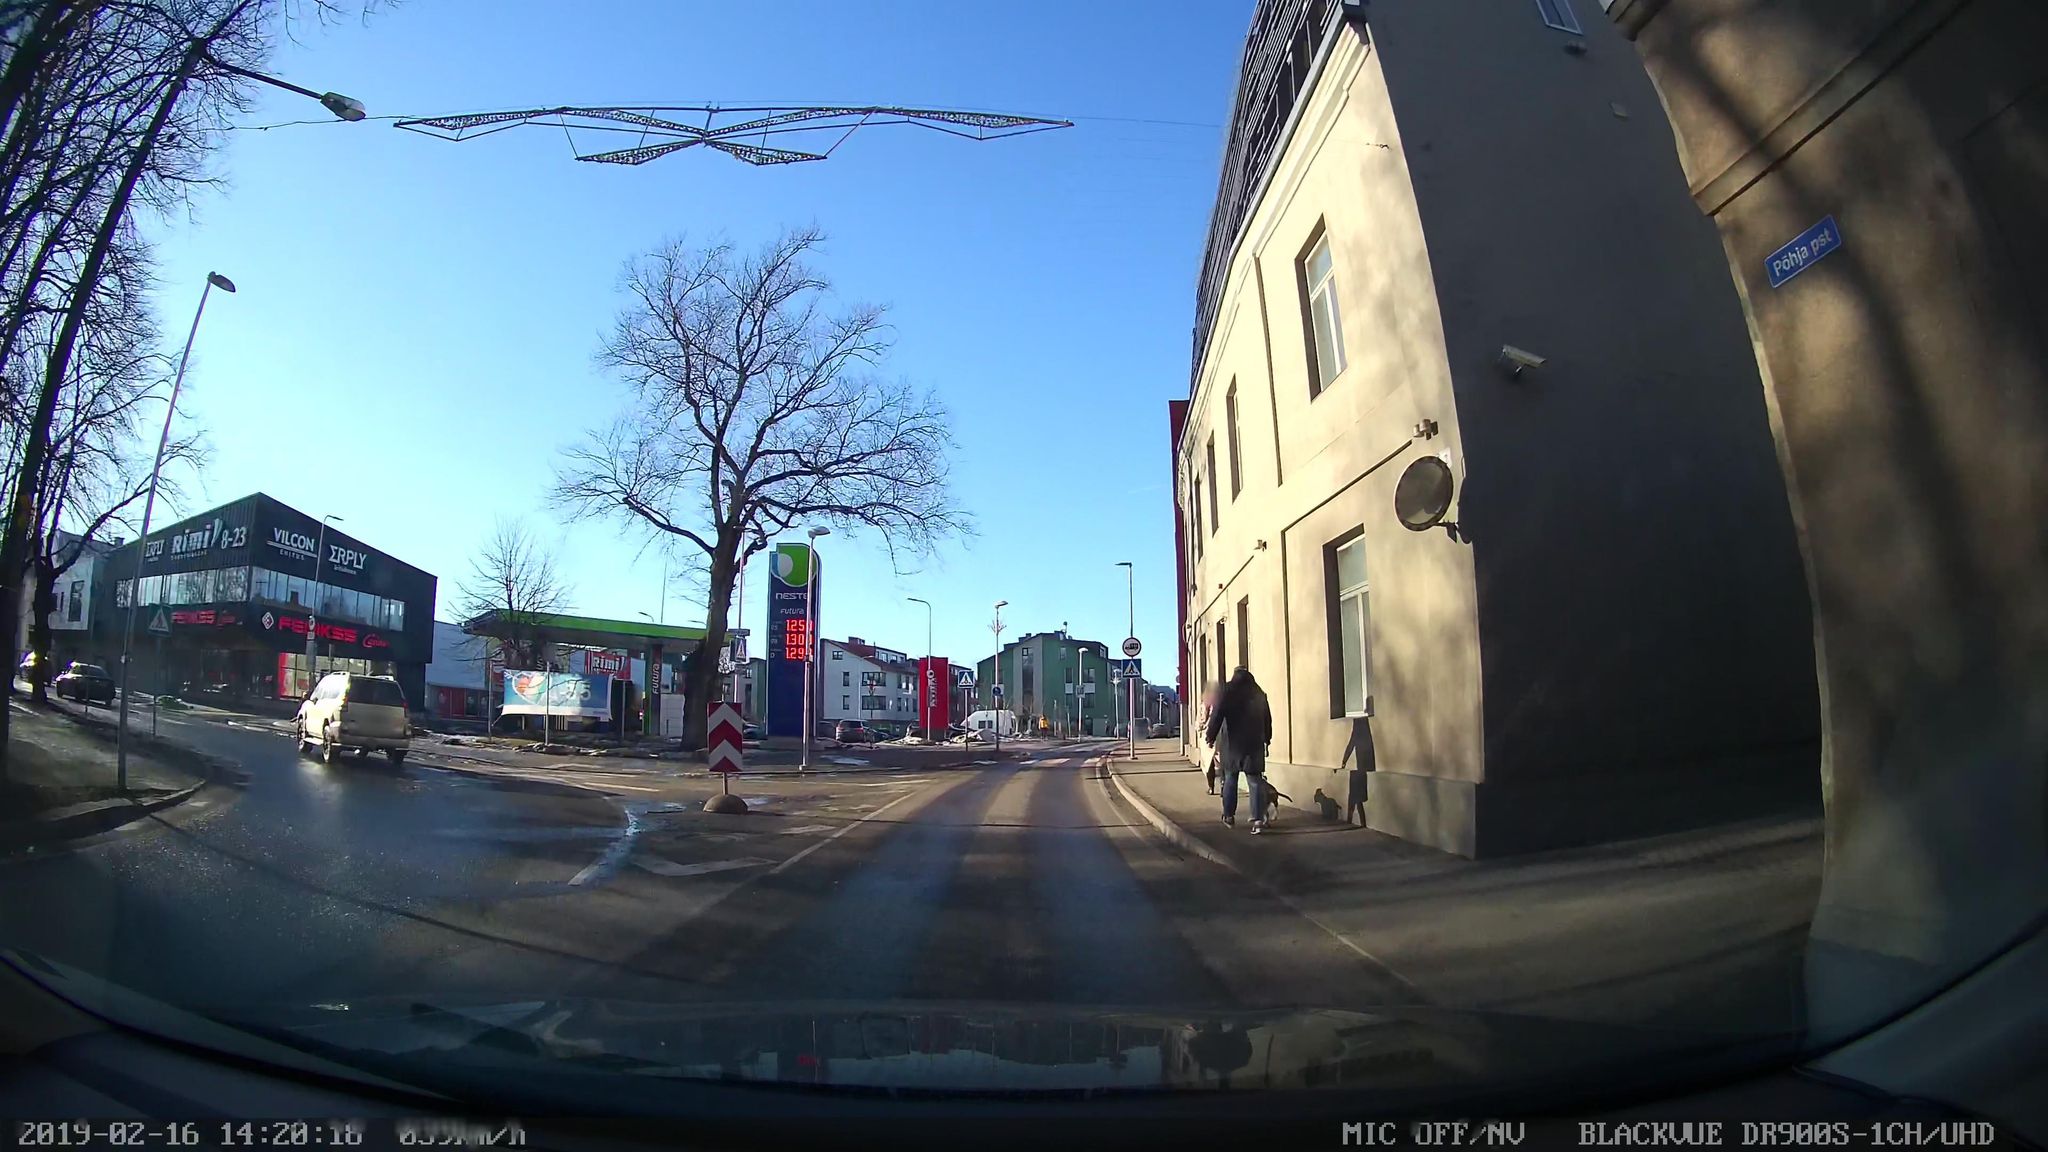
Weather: snowy
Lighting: day
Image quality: good
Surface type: driving surface
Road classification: service
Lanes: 2
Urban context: urban centre
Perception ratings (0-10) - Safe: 1.54, Lively: 9.14, Beautiful: 4.66, Boring: 1.09, Depressing: 3.52, Wealthy: 3.85